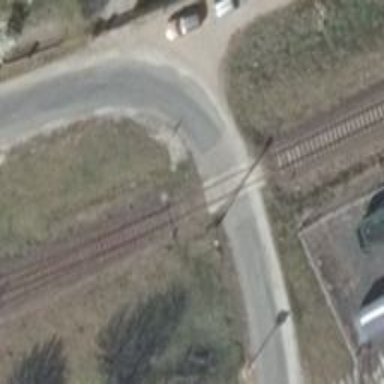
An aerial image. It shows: Railway level crossing.